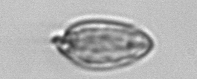
Label: Katodinium_or_Torodinium